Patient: sex M, age 76
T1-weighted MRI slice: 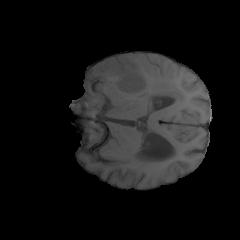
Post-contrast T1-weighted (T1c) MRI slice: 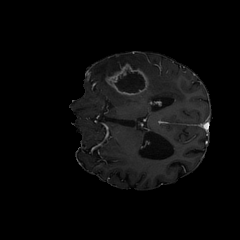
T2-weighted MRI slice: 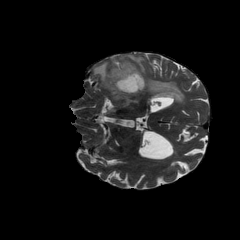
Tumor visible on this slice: yes
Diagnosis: Glioblastoma, IDH-wildtype
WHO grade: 4